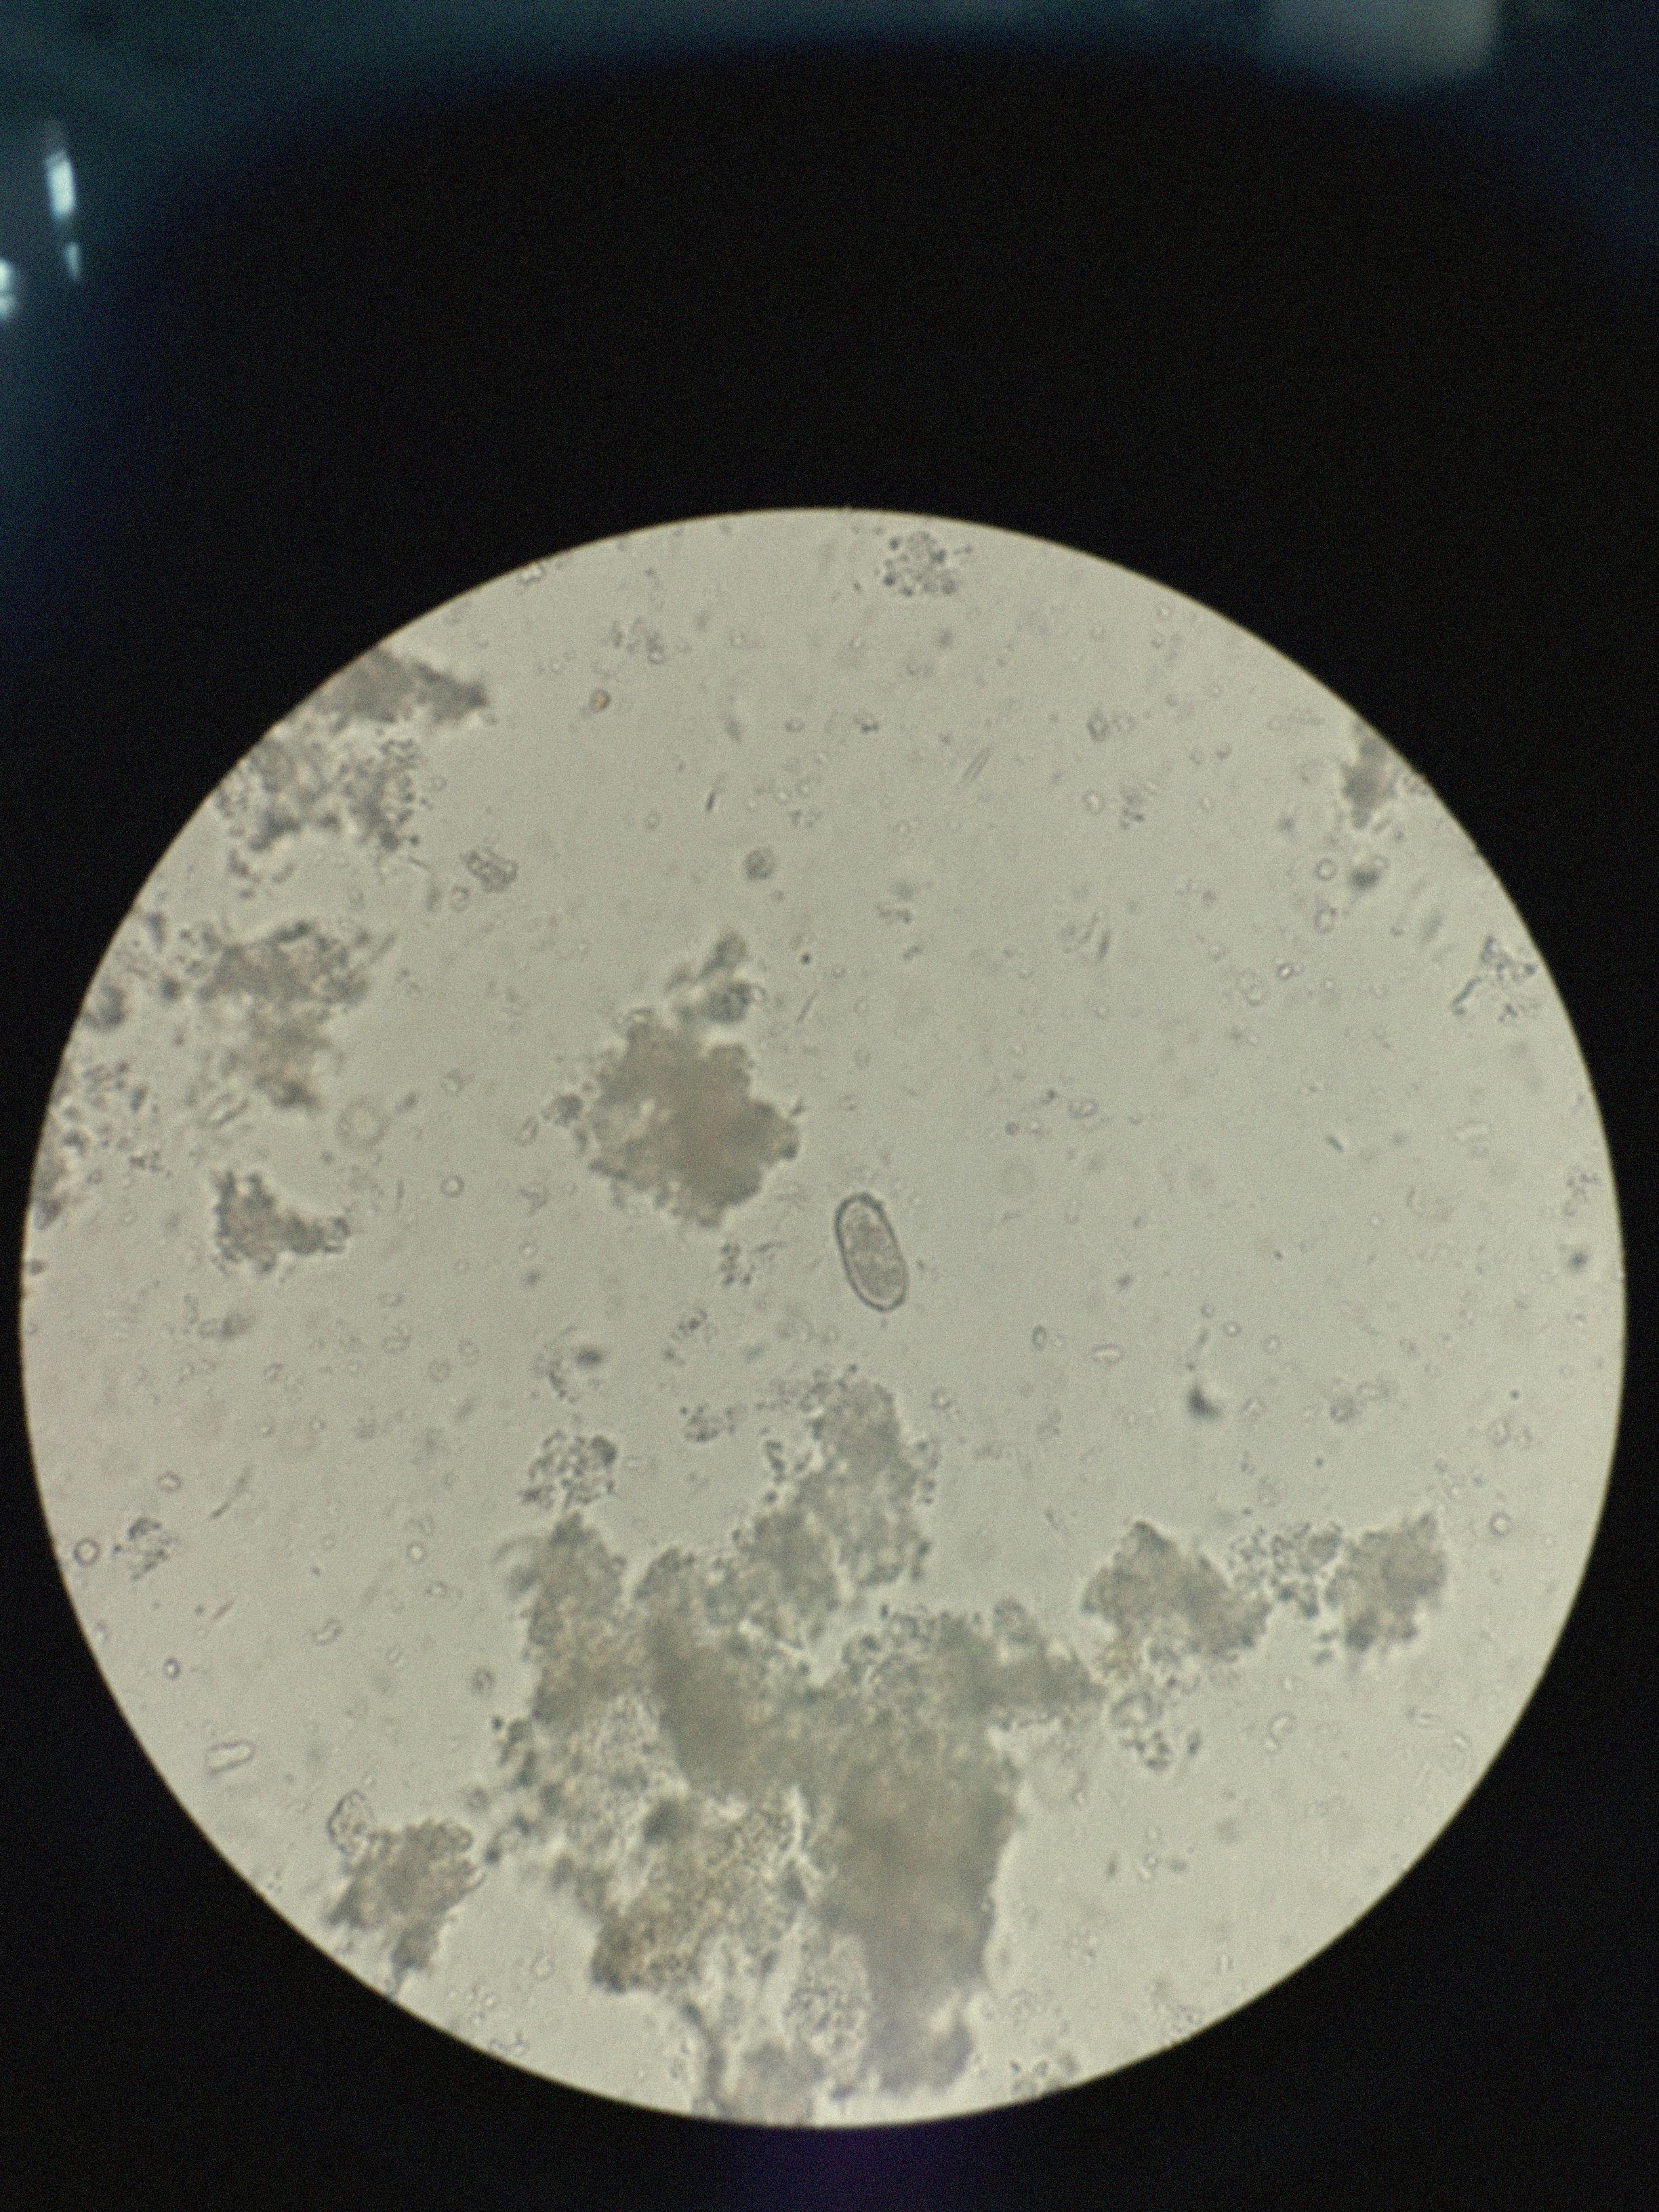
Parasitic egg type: Capillaria philippinensis